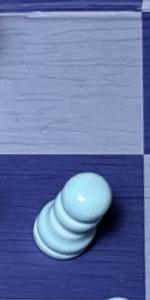
Label: Pawn_White